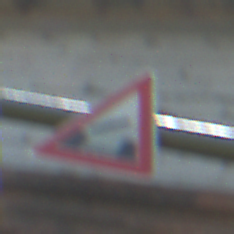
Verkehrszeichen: BeweglicheBruecke
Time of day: Midday
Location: Outdoor (Suburban)
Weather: Clear
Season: NotSpecified
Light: Natural